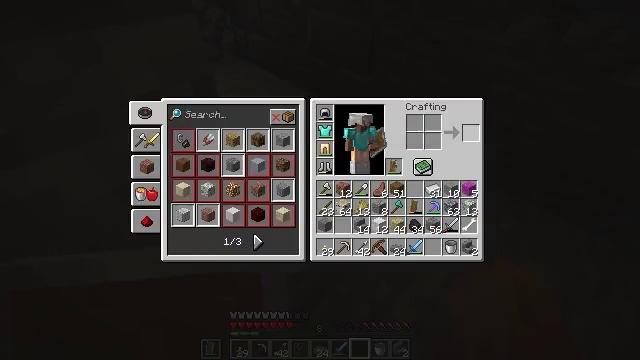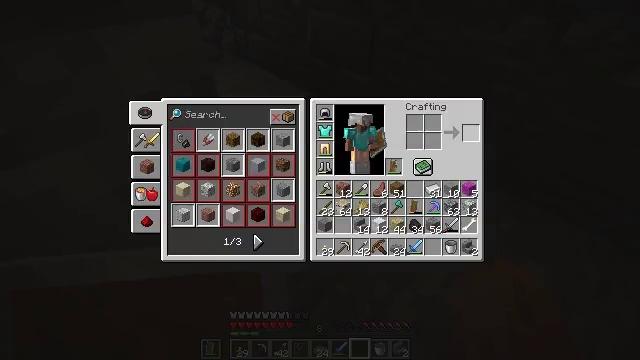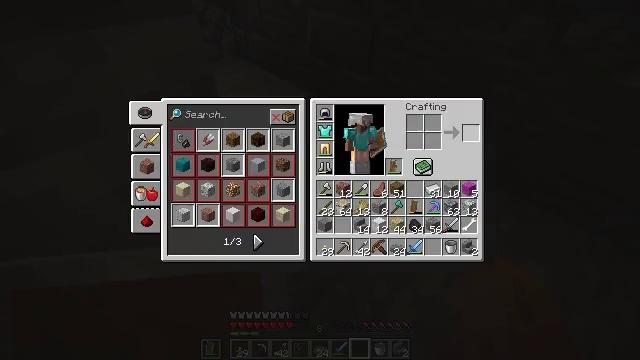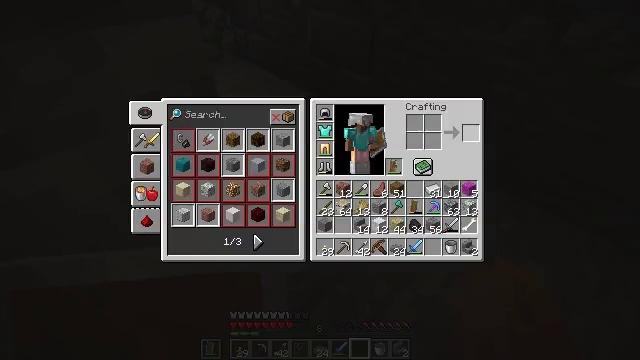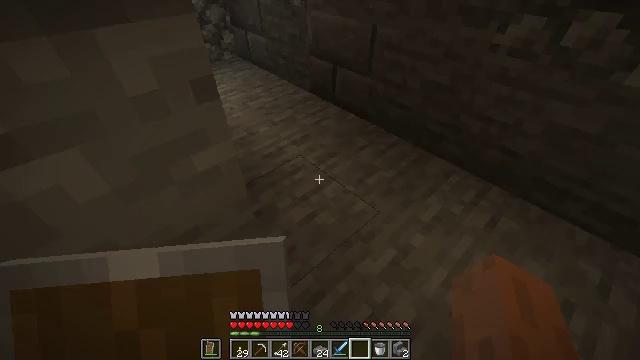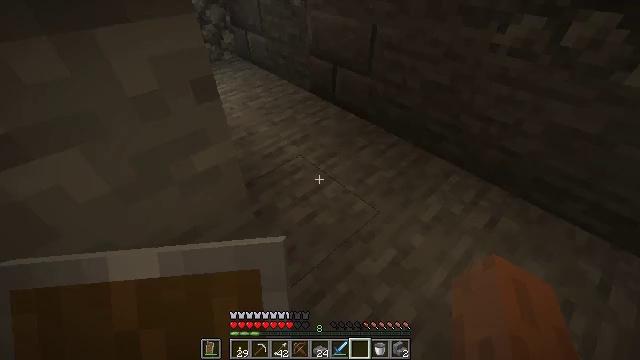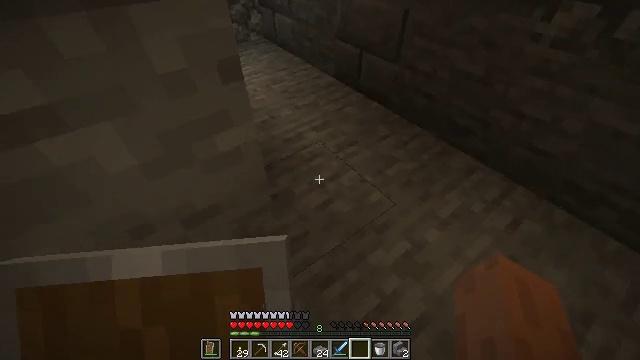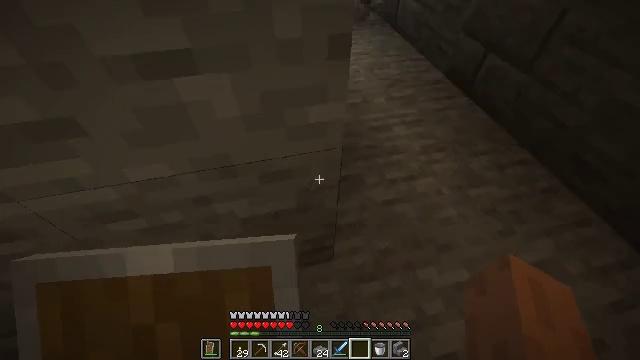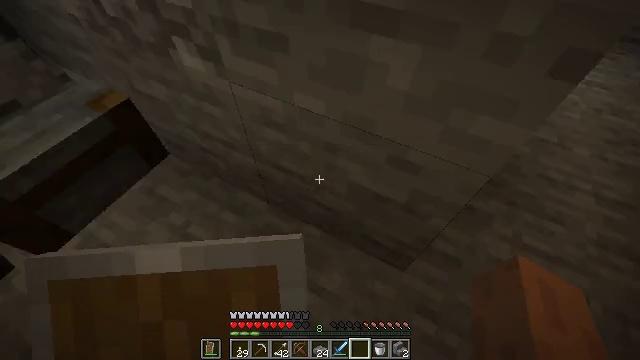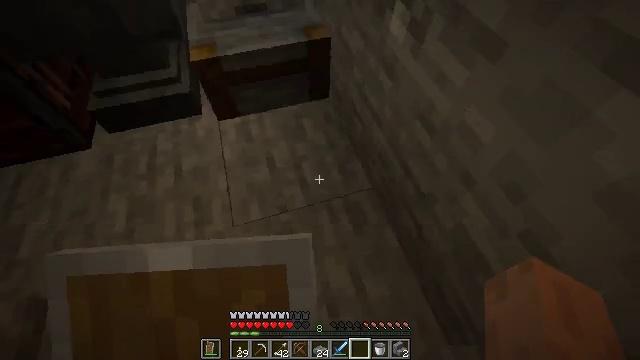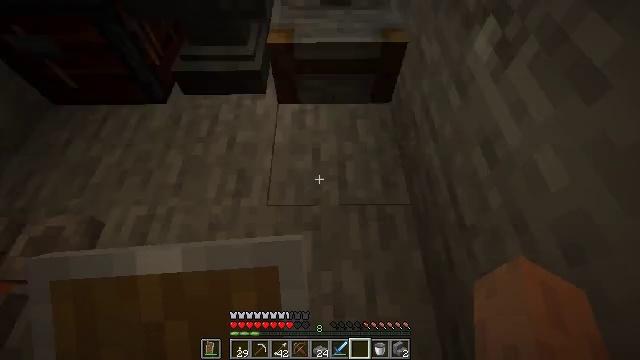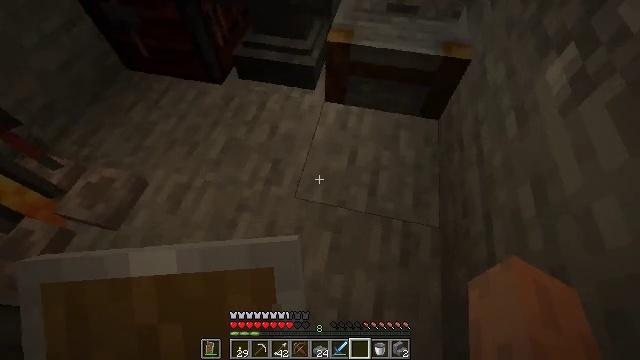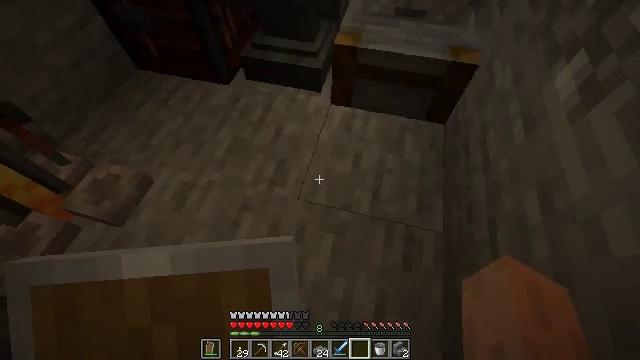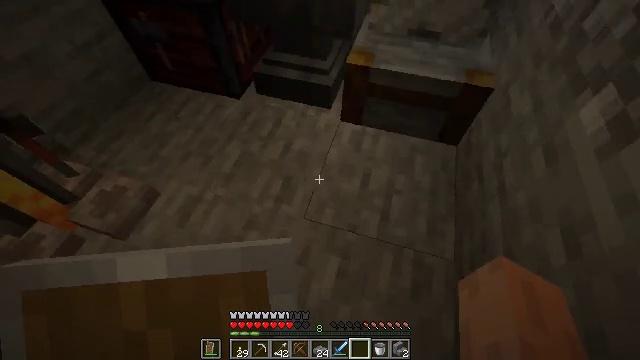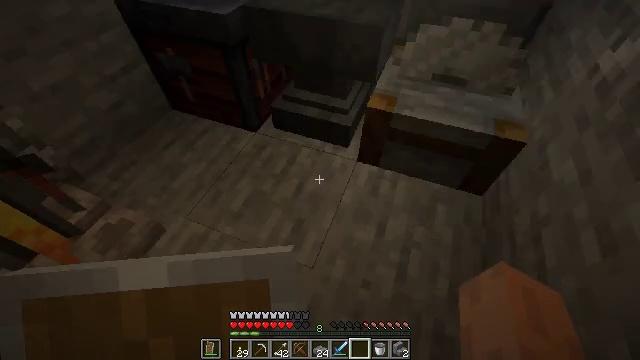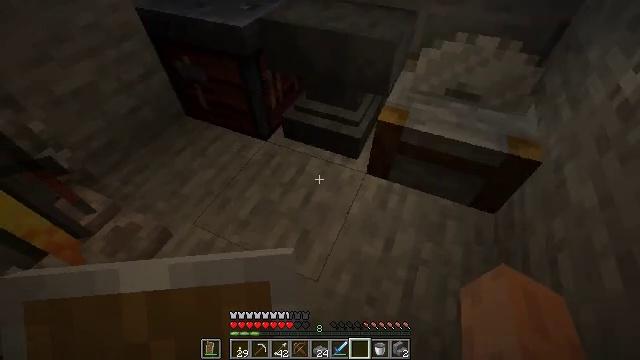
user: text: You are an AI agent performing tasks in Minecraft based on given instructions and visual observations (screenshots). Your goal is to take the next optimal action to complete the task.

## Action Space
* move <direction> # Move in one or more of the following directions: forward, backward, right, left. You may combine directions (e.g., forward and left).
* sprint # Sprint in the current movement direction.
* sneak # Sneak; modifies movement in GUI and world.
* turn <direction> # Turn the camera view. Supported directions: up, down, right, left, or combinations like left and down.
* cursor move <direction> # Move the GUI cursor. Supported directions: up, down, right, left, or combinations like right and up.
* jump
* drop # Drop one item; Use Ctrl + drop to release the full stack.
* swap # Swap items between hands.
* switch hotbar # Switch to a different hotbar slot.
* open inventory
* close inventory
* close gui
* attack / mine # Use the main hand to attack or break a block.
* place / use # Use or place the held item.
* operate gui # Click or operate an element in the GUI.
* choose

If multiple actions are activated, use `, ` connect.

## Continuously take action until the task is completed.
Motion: motion action
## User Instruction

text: Left click on the stonecutter to break it.
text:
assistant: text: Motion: sneak, open gui
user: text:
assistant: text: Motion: sneak
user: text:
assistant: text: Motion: sneak
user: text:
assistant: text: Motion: no_op
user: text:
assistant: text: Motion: close gui
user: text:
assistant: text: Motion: turn left and down, open inventory
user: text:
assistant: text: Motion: turn left and down, open inventory
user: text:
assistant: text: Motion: turn left and down
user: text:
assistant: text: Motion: turn left and down
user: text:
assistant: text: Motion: turn left
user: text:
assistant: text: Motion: turn left
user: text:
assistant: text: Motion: turn left
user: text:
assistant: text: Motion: move forward, turn left and up
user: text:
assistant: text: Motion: move forward, turn left and up
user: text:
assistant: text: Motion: move forward, turn left and up
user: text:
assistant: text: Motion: move forward
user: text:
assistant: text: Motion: no_op
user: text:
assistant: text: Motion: no_op
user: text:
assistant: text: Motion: turn left and up
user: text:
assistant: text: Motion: turn left
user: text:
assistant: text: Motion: no_op
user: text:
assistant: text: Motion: no_op
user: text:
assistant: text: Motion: turn right
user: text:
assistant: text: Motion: turn right
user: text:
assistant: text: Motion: turn right
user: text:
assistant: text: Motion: no_op
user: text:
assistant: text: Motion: turn left and up
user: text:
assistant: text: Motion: no_op
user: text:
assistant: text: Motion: move forward
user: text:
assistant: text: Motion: move forward